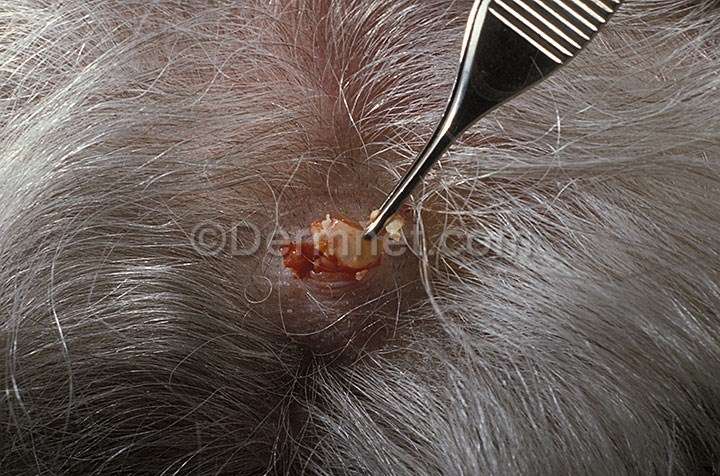
Disease: Seborrheic Keratoses and other Benign Tumors